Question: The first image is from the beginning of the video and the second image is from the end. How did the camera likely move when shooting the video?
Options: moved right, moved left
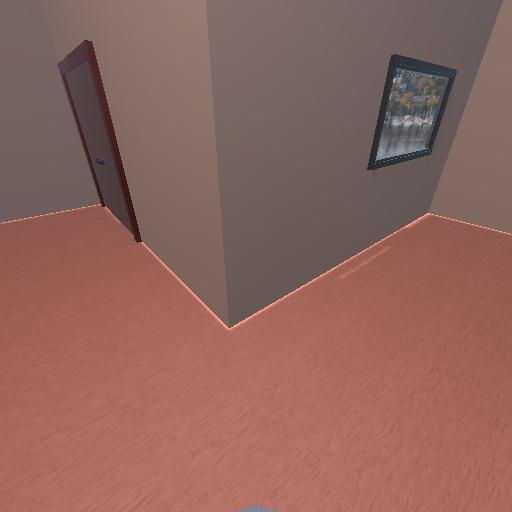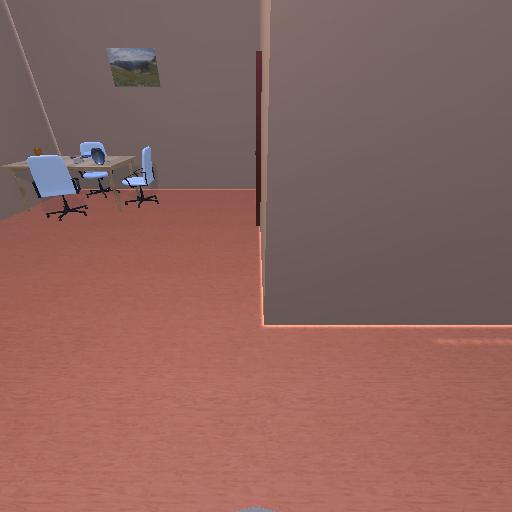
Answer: moved right